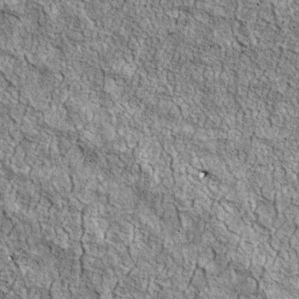
Label: non_frost